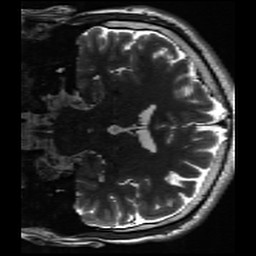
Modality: inplaneT2
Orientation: coronal